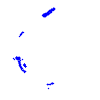
Particle: pion